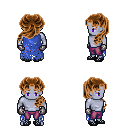
a pixel art fantasy rpg character, male body template, dark elf, purple skin, blue tattered cape, magenta pants, brown princess hairstyle, metal gloves, ghillies, four views (front, back, left, right), 2x2 character sprite sheet, small pixel art, hard edges, no anti-aliasing